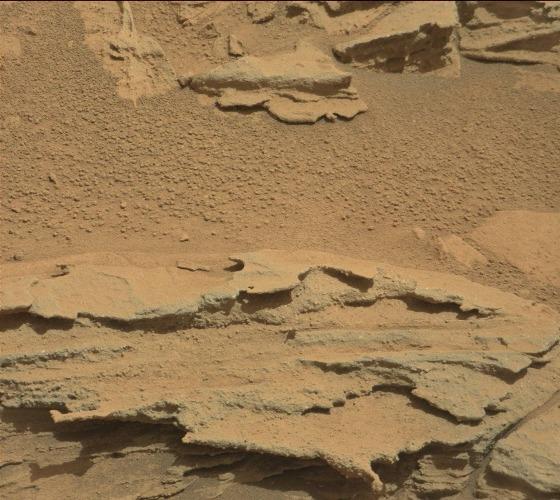
Terrain classes present: Bedrock, Gravel / Sand / Soil, Rock, Shadow